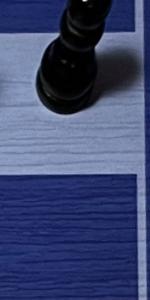
Label: Empty